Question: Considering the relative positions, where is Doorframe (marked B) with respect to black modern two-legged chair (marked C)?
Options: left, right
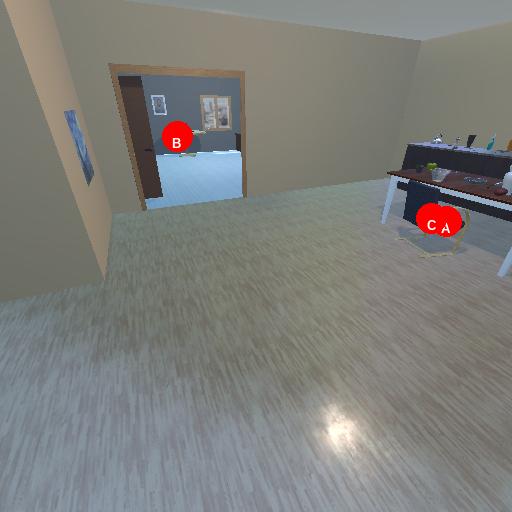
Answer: left